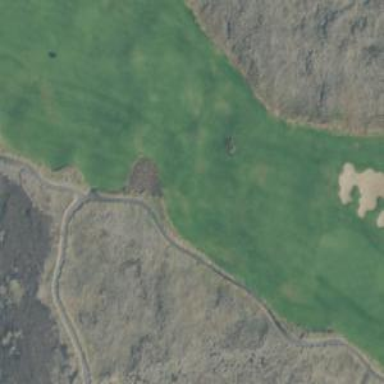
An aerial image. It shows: Footway that resembles golf path.